Aerial crown-view tile of a tropical tree (Barro Colorado Island, Panama), acquired 20240611:
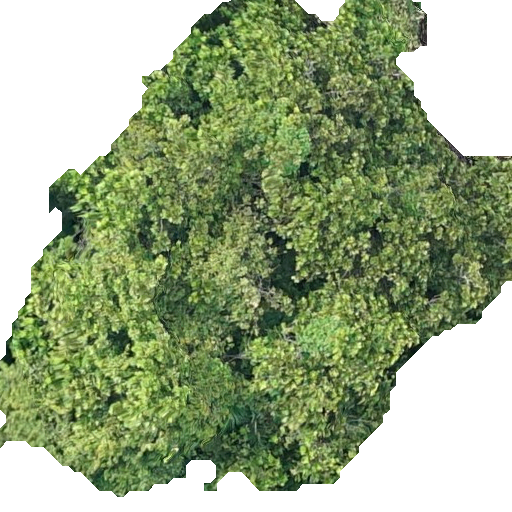
Species: Anacardium excelsum
GBIF accepted scientific name: Anacardium excelsum
Crown area: 278.447 m²